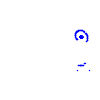
Particle: pion